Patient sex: M
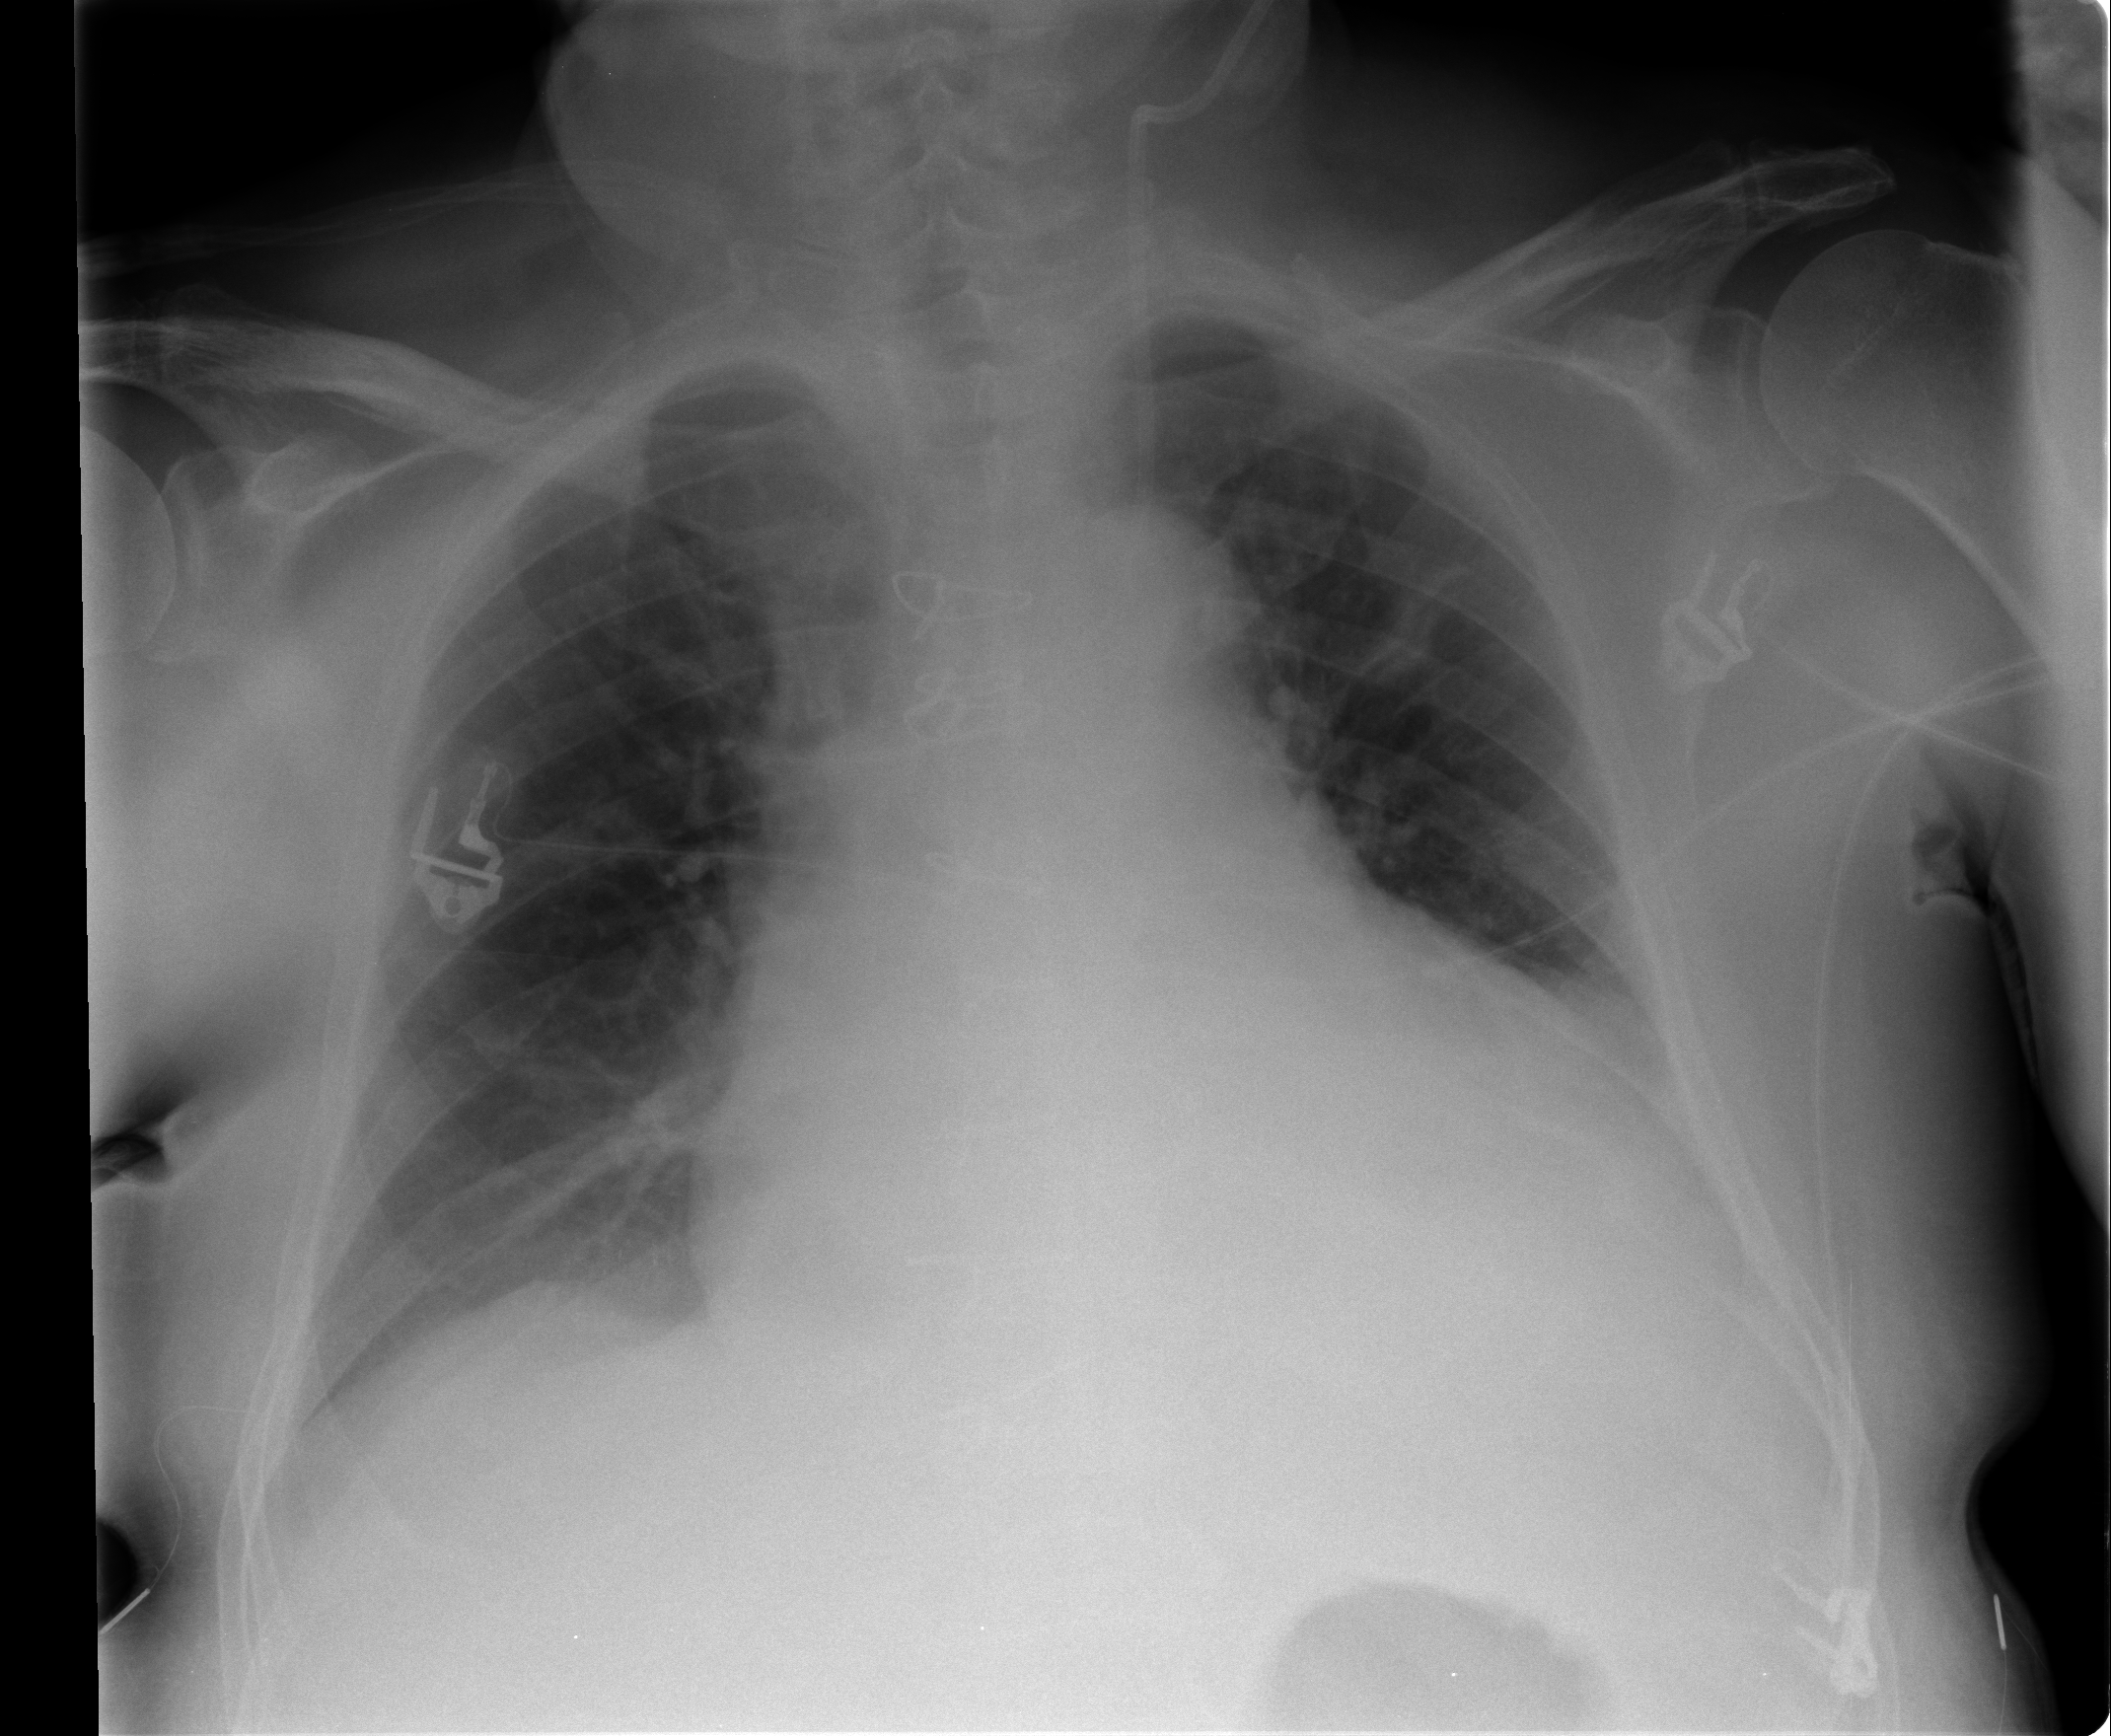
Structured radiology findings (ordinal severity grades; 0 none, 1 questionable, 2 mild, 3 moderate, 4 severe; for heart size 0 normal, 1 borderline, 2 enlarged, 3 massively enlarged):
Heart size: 3
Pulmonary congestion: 2
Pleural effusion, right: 2
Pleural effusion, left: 2
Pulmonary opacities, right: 0
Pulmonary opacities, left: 0
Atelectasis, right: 2
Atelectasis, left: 1